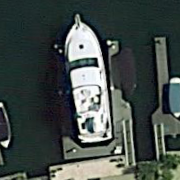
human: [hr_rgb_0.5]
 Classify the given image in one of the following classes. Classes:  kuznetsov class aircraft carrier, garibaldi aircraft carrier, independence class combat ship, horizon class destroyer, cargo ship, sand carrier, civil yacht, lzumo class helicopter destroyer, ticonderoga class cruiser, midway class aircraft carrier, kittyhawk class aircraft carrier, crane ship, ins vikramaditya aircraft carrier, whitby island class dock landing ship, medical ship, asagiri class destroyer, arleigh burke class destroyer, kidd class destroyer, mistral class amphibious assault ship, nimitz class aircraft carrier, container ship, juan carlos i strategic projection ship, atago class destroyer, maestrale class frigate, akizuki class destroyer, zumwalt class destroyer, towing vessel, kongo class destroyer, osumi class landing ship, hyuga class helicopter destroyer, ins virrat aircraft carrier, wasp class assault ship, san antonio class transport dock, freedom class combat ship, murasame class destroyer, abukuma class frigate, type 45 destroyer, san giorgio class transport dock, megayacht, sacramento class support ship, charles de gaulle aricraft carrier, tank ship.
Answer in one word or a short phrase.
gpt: Civil yacht